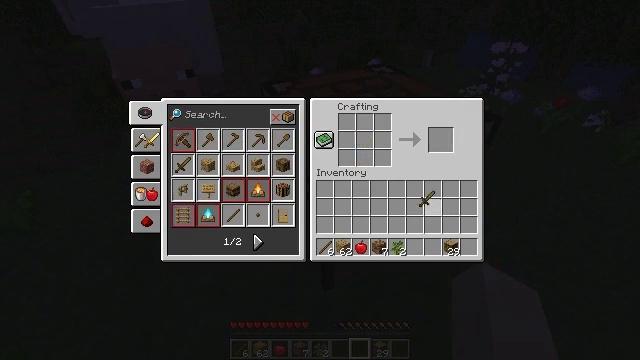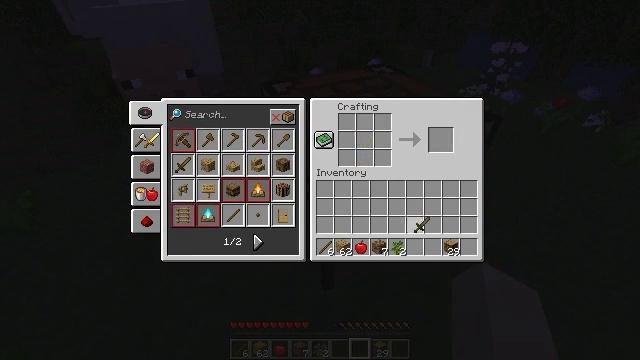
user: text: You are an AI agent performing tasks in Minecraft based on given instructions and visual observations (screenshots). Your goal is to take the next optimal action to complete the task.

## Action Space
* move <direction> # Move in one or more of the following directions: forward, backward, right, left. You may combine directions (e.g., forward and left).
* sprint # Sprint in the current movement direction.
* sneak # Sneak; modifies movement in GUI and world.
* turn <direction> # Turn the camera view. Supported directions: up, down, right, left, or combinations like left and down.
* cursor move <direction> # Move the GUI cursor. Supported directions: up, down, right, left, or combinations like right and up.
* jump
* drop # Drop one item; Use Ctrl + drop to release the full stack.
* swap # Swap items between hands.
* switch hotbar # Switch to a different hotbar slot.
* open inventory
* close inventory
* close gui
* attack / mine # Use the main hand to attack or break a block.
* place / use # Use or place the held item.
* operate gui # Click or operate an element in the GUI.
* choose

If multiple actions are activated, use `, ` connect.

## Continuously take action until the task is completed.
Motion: motion action
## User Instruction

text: Create a wooden sword in the crafting grid using wooden planks and stick.
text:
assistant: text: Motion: turn down
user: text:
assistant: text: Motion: no_op